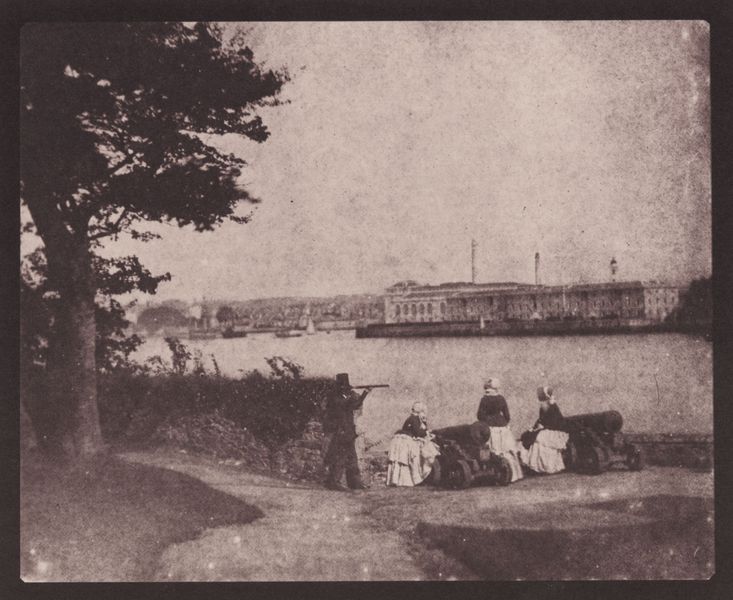
Titel: Festung von Mount Edgcumbe
Künstler: William Henry Fox Talbot
Standort: London
Institution: Science Museum
Schlagwörter: baum, himmel, laub, mann, meer, schatten, wasser, weiß, bäume, fluss, frauen, menschen, see, stadt, ufer, grau, hut, hüte, kleider, licht, rücken, schwarz, gebäude, gras, haus, park, rasen, weg, haube, rock, zylinder, anzug, bild, baumstamm, ferne, horizont, häuser, weite, gebüsch, gewässer, boot, boote, turm, schiff, schiffe, segel, strand, wellen, ansicht, fassaden, röcke, mauer, schornsteine, allee, hecke, amerika, bank, sepia, seine, krieg, rüschen, foto, fotografie, photographie, kanone, türme, palast, waffen, hauben, photo, gewehr, kanonen, fernrohr, fernglas, fotographie, wess, bau, fabriken, trum, schif, flß, freuen, fernrihr